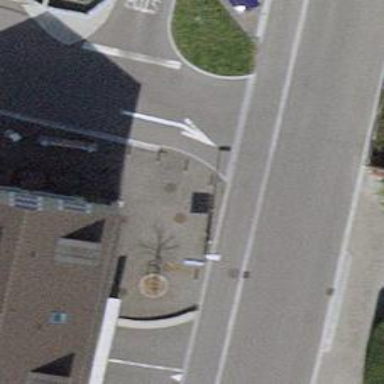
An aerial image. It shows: Bollard barrier.